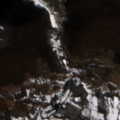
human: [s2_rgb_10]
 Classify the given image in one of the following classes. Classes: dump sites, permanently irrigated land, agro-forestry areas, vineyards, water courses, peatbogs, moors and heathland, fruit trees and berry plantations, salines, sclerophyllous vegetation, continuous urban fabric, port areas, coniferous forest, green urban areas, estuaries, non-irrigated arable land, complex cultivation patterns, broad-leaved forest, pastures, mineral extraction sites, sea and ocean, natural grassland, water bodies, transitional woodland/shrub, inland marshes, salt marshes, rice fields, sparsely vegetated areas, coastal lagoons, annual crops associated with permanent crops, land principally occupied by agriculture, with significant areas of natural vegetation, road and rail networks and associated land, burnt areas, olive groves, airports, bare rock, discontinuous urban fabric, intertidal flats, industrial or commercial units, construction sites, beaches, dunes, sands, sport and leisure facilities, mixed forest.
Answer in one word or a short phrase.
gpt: complex cultivation patterns, land principally occupied by agriculture, with significant areas of natural vegetation, broad-leaved forest, transitional woodland/shrub